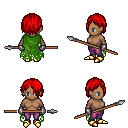
a pixel art fantasy rpg character, female body template, human, dark skin, green tattered cape, magenta pants, red bangs hairstyle, metal gloves, gold boots, spear, four views (front, back, left, right), 2x2 character sprite sheet, small pixel art, hard edges, no anti-aliasing